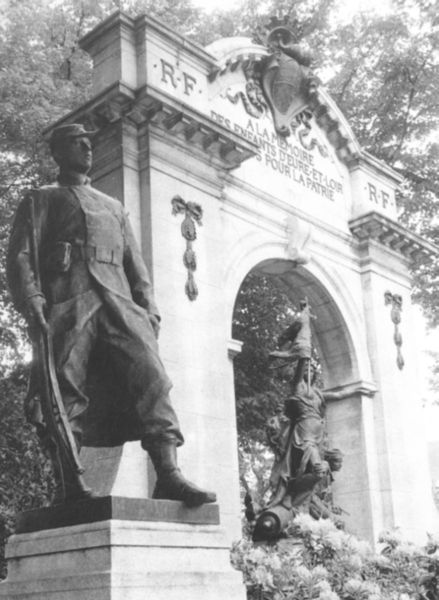
Titel: Denkmal für die gefallenen Söhne von Eure-et-Loir
Künstler: Henri-Emile Allouard
Schlagwörter: baum, frankreich, säule, stein, büsche, bogen, eingang, denkmal, soldat, friedhof, stiefel, triumph, gewehr, gedenken, erinnerung, standbild, triumphbogen, ehrenmal, rf